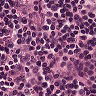
Metastatic tissue present: no